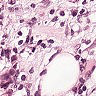
Metastatic tissue present: yes